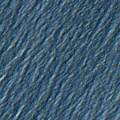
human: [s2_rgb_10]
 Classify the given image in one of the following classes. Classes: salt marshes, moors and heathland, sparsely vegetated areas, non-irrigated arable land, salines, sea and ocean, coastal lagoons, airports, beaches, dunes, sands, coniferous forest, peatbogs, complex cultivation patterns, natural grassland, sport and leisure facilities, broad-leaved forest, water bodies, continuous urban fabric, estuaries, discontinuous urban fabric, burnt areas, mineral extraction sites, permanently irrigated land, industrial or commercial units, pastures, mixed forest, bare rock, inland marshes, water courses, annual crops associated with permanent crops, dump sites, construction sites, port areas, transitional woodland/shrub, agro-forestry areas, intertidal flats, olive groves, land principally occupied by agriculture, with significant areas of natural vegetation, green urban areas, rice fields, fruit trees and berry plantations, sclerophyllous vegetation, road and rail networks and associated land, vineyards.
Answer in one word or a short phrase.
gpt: sea and ocean